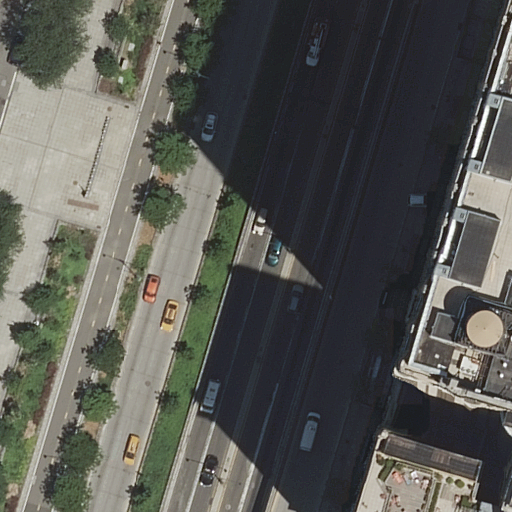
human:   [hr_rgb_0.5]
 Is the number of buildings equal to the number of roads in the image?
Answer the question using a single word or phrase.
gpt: no

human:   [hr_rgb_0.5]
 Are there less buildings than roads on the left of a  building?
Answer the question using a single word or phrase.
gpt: yes

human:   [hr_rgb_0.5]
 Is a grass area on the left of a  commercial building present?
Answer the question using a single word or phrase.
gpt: no

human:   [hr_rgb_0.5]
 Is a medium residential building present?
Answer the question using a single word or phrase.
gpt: yes

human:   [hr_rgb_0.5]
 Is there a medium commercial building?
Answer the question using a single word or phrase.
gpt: no

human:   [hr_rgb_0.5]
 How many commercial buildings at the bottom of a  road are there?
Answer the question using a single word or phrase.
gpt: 0

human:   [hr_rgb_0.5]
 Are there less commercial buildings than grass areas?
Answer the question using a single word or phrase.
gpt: yes

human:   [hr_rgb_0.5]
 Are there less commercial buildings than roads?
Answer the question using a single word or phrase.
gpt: yes

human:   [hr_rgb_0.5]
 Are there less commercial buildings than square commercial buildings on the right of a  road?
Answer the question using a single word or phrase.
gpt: no

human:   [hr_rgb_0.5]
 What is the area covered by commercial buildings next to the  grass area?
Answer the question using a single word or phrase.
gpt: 0m2

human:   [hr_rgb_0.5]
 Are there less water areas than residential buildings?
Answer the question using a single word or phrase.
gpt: yes

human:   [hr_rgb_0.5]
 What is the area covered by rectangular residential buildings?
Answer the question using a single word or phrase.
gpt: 306m2

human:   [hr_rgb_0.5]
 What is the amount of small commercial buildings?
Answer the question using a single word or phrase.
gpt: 0

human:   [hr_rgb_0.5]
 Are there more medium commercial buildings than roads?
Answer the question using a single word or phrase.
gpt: no

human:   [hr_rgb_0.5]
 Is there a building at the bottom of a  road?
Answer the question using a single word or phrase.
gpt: yes

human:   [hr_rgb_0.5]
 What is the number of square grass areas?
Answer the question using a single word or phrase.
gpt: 0

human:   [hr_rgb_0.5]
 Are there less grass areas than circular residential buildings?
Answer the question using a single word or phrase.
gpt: no

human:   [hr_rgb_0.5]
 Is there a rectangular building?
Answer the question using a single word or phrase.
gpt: yes

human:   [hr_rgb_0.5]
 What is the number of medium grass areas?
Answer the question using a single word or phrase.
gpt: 1

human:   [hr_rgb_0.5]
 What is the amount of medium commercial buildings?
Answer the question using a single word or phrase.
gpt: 0

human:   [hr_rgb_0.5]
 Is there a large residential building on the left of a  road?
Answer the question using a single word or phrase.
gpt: no

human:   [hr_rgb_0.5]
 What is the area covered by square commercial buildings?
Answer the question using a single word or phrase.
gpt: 0m2

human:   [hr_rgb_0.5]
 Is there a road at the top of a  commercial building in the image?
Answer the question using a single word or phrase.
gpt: no

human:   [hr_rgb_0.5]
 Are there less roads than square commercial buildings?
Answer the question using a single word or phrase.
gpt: no

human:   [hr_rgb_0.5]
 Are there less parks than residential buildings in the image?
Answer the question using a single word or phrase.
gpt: no

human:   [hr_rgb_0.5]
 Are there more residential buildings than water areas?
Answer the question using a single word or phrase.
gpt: yes

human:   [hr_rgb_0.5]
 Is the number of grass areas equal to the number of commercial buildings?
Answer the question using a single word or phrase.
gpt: no

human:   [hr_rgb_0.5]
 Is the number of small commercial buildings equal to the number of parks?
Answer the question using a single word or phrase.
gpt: no

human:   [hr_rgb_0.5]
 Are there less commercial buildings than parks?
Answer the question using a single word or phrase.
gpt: yes

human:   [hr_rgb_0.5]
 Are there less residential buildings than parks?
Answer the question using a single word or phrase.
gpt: no

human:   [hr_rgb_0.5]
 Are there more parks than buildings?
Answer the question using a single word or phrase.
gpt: no

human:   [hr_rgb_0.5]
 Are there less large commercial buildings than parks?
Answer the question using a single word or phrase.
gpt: yes

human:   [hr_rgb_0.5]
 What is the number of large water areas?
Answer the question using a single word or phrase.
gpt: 0

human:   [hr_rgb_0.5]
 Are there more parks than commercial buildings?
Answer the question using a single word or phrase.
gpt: yes

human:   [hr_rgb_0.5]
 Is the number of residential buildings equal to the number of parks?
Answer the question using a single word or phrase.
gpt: yes

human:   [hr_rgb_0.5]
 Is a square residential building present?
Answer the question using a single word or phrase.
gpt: no